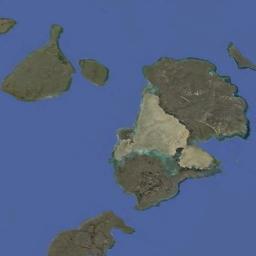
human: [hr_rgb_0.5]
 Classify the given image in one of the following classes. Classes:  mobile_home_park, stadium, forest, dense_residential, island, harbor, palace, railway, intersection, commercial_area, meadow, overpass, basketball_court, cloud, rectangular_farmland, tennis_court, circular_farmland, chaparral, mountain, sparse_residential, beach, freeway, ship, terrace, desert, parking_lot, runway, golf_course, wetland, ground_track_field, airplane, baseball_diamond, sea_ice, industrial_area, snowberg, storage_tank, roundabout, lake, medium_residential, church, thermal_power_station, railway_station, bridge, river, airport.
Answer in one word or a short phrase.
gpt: island